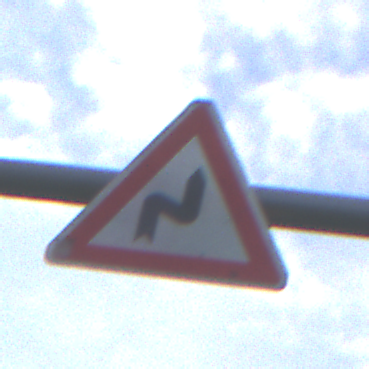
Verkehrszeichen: DoppelkurveRechts
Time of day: MorningAfternoon
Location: Outdoor (Suburban)
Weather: PartlyCloudy
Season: NotSpecified
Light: Natural